Question: I had a few projects that were works in progress installed on my iPhone from Xcode. I had to restore my iPhone and now I have 3 icons on my home screen that don't open anything and I can't delete. They don't go away with the tap and hold method and they don't show up in the Xcode device organizer (Command+Shift+2). Thanks in advance!

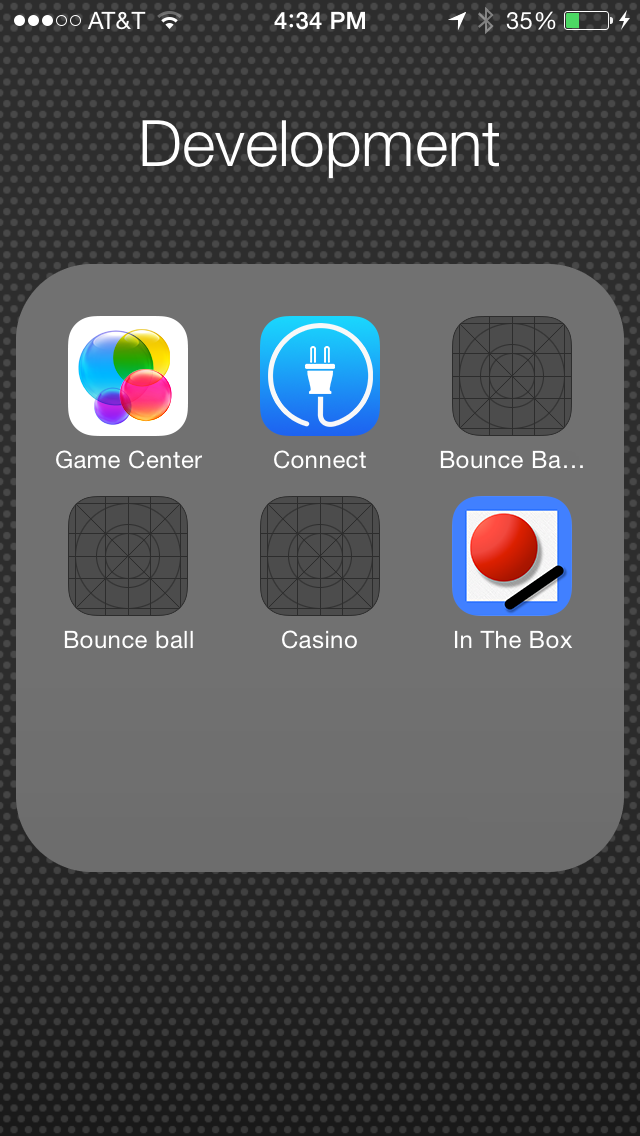
Answer: Recently I encountered exact same problem. Maybe that is also Your case and hopefully - solution will help You also.
Before testflight appeared - we used our own ad-hoc solution. We had our server space where we uploaded .ipa files, and that corresponding server space had "ad-hoc scripts", so that we could download ad-hoc releases on our devices. These "scripts" contains bundle-id of the downloadable application.
In previous iOS versions (before iOS 7) - if server bundle-id did not match applications bundle id, it threw error and icon disappeared. in iOS 7, it appears that it is stuck after such case, without possibility to remove it. (Maybe not always? )
There is a possibility to remove such stuck application icons. You need to successfully install application with the bundle id of each stuck icon.
In my case - I changed applications bundle id to a new bundle id (was a project requirement), while I forgot to change bundle id on server script. Thus - ad-hoc release did not install, but the icon got stuck. Then - to remove stuck icon, I changed applications bundle id to the previous one, Installed successfully ad-hoc release, and deleted the icon. Then I updated bundle id in application and on server part to the new one.
But, in order to do that - You need to know the bundle id of the stuck icons (check device log upon device unlocking if You don't know it?),
And You might also try to install debug version (any app will do), just simply change to the bundle id of the stuck icon bundle id. (It might work as well as ad-hoc release, but I am not sure.)
Good luck.